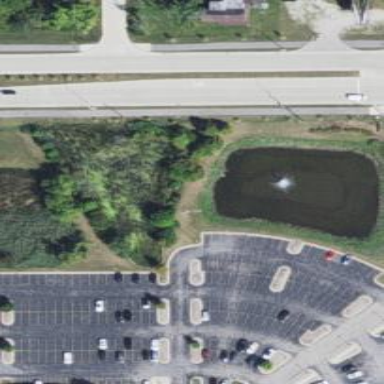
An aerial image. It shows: Pond with natural water.